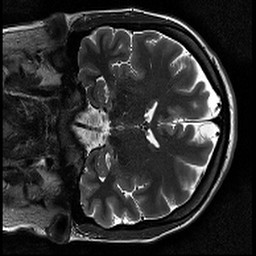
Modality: T2w
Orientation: coronal
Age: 31
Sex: female
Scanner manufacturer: siemens
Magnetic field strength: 3 T
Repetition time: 11.39 s
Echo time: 0.09 s